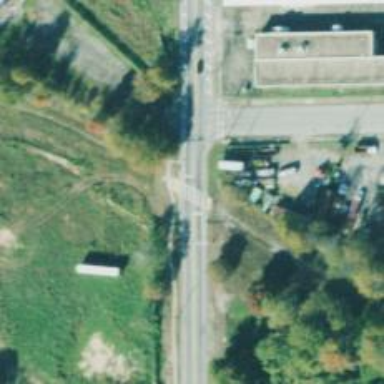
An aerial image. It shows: Marked road crossing.